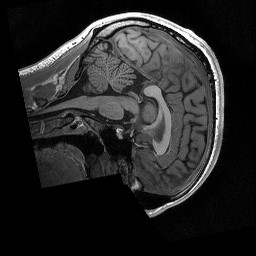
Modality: T1w
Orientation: sagittal
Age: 20
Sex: male
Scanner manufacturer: siemens
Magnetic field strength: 3 T
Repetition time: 2.3 s
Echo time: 0.00298 s